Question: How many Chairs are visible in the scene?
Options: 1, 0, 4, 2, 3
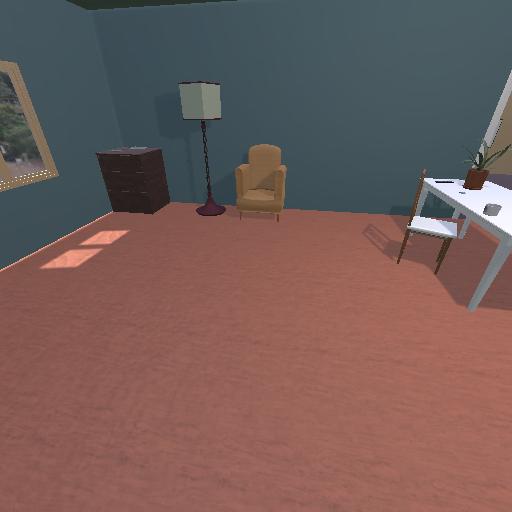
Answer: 1